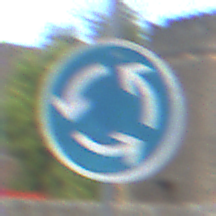
Verkehrszeichen: Kreisverkehr
Umgebung: Outdoor, Suburban
Tageszeit: MorningAfternoon
Wetter: PartlyCloudy
Licht: Natural
Jahreszeit: NotSpecified
Kontrast: LowContrast